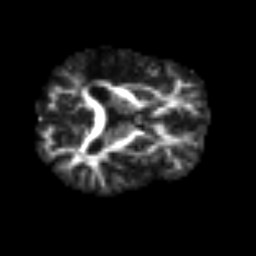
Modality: FA
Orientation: axial
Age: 54
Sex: male
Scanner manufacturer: siemens
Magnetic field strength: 3 T
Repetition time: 3.2 s
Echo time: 0.081 s